Question: I have written create database code;I get
This is my code :
'''
public class DataBaseHelper extends SQLiteOpenHelper {
private static String DB_PATH = "/data/data/com.android.xont.controller/databases/";
private static String DB_NAME = "DEMOUserVentura_HEMA.db";
private SQLiteDatabase DEMOUserVentura_HEMA;
private final Context myContext;
private DataBaseHelper myDbHelper;
public DataBaseHelper(Context context) {
super(context, DB_NAME, null, 1);
this.myContext = context;
}
/**
* Creates a empty database on the system and rewrites it with your own
* database.
**/
public void createDataBase() throws IOException {
boolean dbExist = checkDataBase();
if (dbExist) {
} else {
this.getReadableDatabase().close();
//this.getReadableDatabase().getPath();
//System.out.println( " ===== " + this.getReadableDatabase().getPath());
try {
copyDataBase();
} catch (IOException e) {
throw new Error(e);
}
}
}
private boolean checkDataBase() {
SQLiteDatabase checkDB = null;
try {
String myPath = DB_PATH + DB_NAME;
checkDB = SQLiteDatabase.openDatabase(myPath, null,SQLiteDatabase.OPEN_READONLY);
} catch (SQLiteException e) {
// database does't exist yet.
}
if (checkDB != null) {
checkDB.close();
}
return checkDB != null ? true : false;
}
private void copyDataBase() throws IOException {
// Open your local db as the input stream
InputStream myInput = myContext.getAssets().open(DB_NAME);
// Path to the just created empty db
String outFileName = DB_PATH + DB_NAME;
// Open the empty db as the output stream
OutputStream myOutput = new FileOutputStream(outFileName);
// transfer bytes from the inputfile to the outputfile
byte[] buffer = new byte[1024];
int length;
while ((length = myInput.read(buffer)) > 0) {
myOutput.write(buffer, 0, length);
}
// Close the streams
myOutput.flush();
myOutput.close();
myInput.close();
}
public void openDataBase() throws SQLException {
// Open the database
String myPath = DB_PATH + DB_NAME;
DEMOUserVentura_HEMA = SQLiteDatabase.openDatabase(myPath, null,
SQLiteDatabase.OPEN_READONLY);
}
@Override
public synchronized void close() {
if (DEMOUserVentura_HEMA != null)
DEMOUserVentura_HEMA.close();
super.close();
}
@Override
public void onCreate(SQLiteDatabase db) {
}
@Override
public void onUpgrade(SQLiteDatabase db, int oldVersion, int newVersion) {
}
}
'''
When I call this activity I get an exception. My database size is : 4.55MB.
When I print getReadableDatabase().getPath() that is return db path correctly.
Please help me out. I've been pulling my hair out one for a week.
When I run through the emulator, it copy small amount of the file. Not all. then I did manual way copy.
Now the problem is HTC phone. How to fix that Exception. please help me.

Thanks in advance..
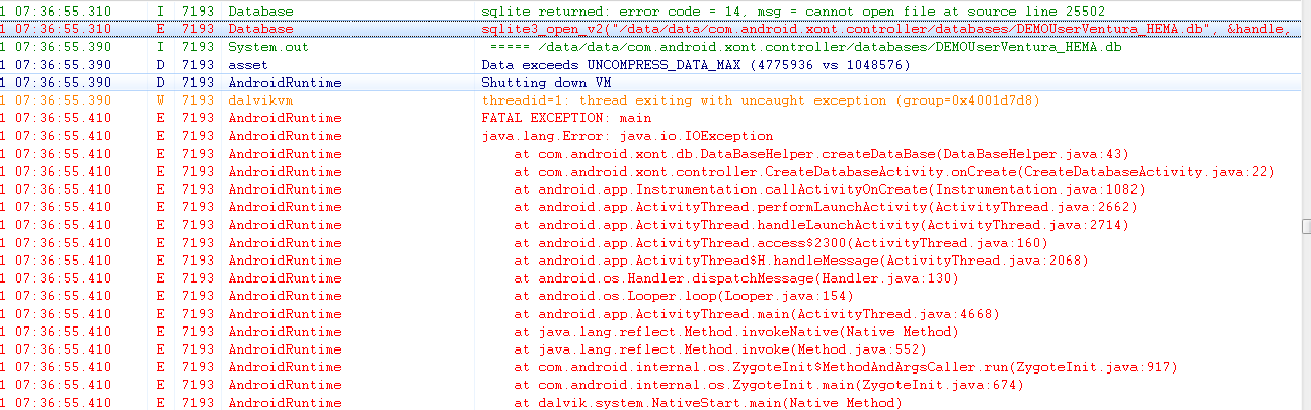
Answer: The AssetManager has file size limitations. On some devices asset files larger than 1MB cannot be opened. You have to split the file in smaller chunks, put those in your asset folder and reassemble the chunks when your app is running.
See <URL> on how to reassemble the chunks.
To create the chunks on OSX or Linux you can use the commandline tool 'split'.
See <URL> or use google with keywords 'android databasehelper asset' to find tutorials on how to implement a DatabaseHelper that reassembles the chunks from the asset folder when the db is openend the very first time.